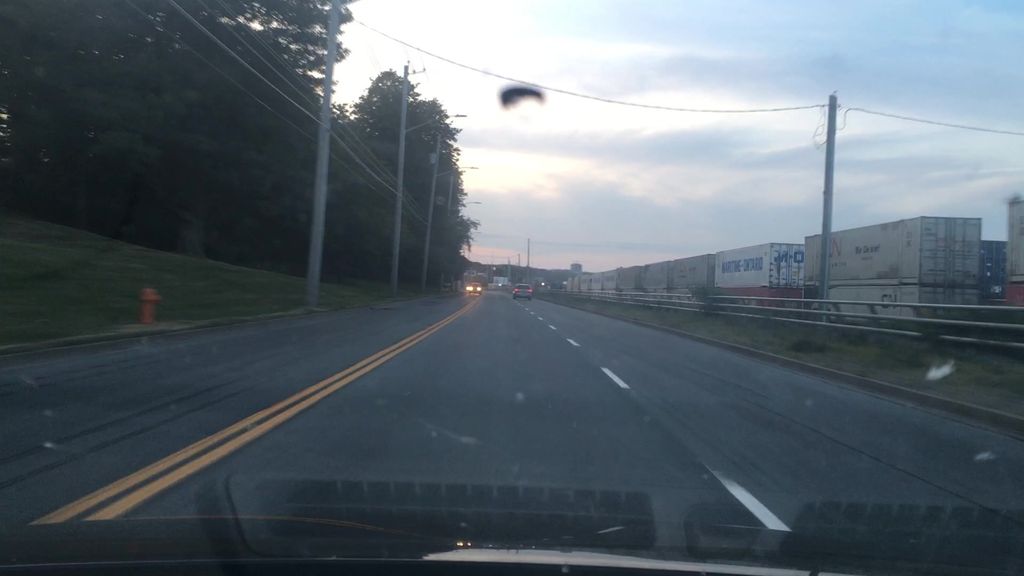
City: halifax